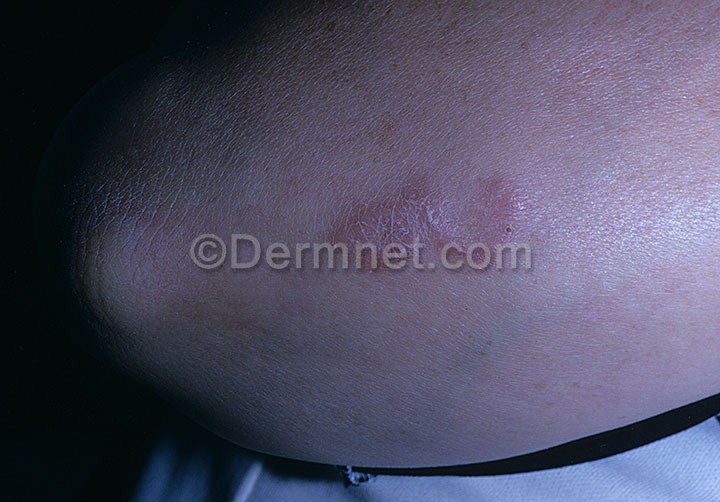
Disease: Systemic Disease